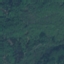
Land use / land cover class: Forest